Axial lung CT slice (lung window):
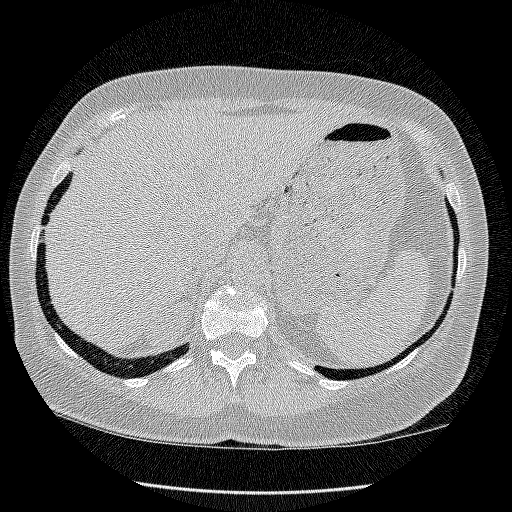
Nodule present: no